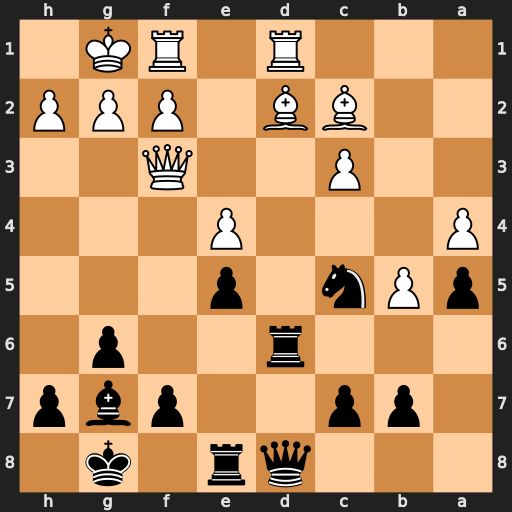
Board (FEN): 3qr1k1/1pp2pbp/3r2p1/pPn1p3/P3P3/2P2Q2/2BB1PPP/3R1RK1
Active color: b
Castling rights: -
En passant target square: -
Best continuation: Rxd2 Qe3 Rxd1